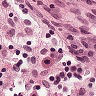
Metastatic tissue present: no